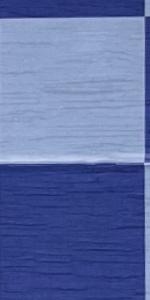
Label: Empty